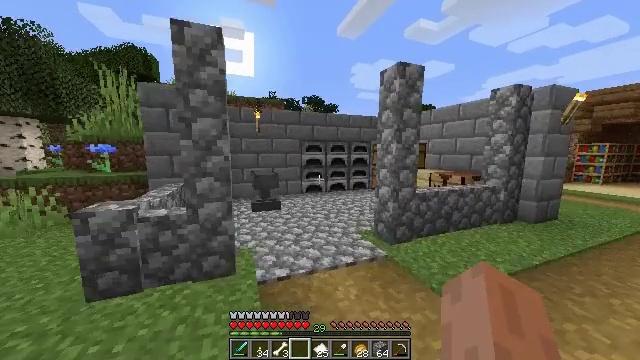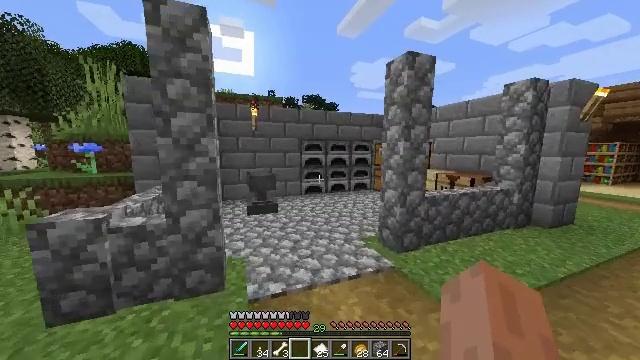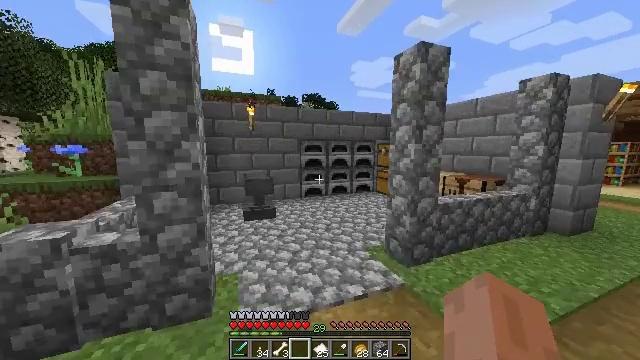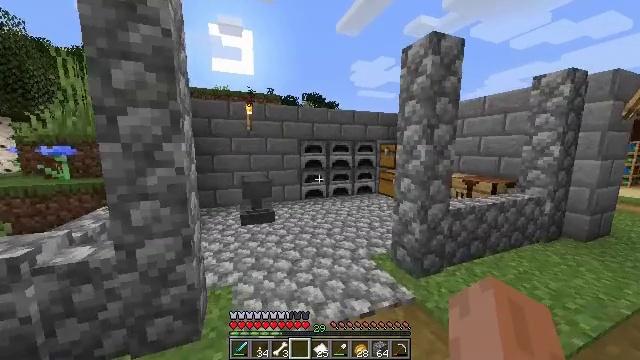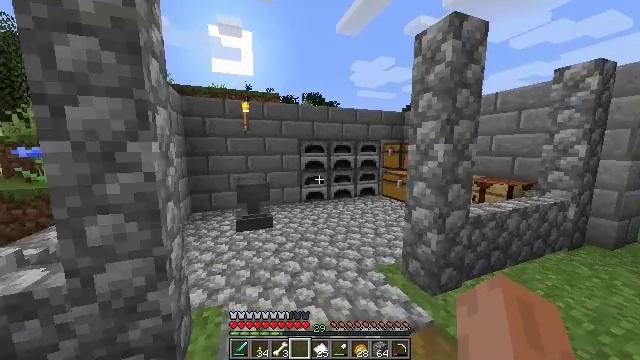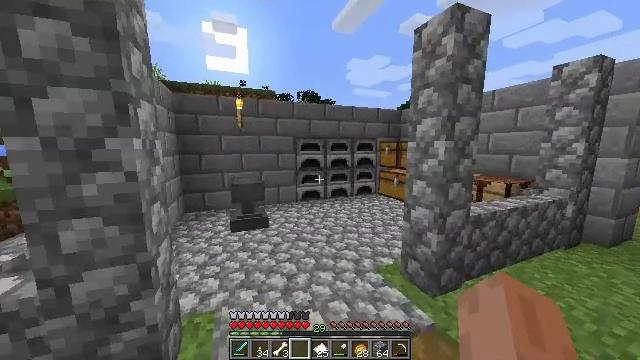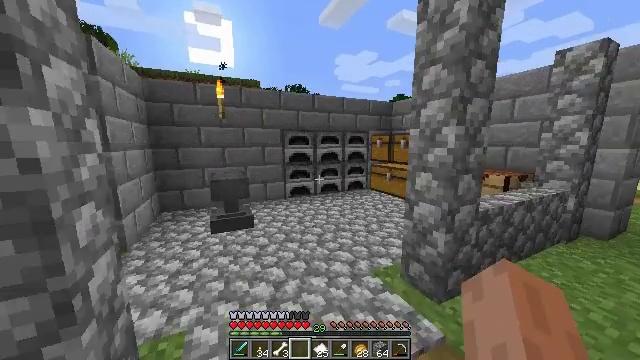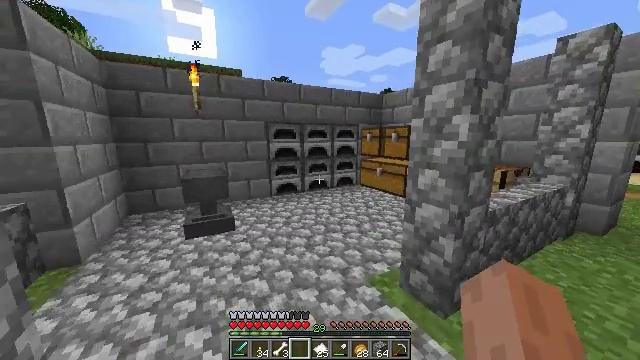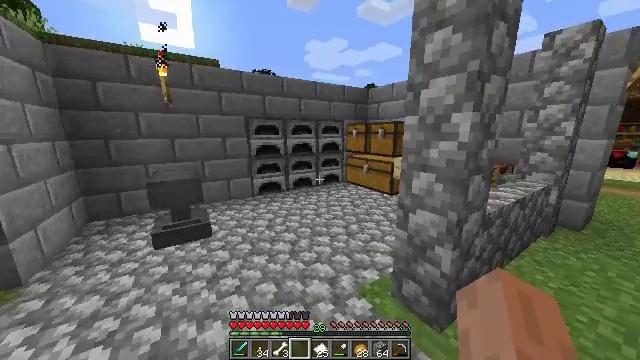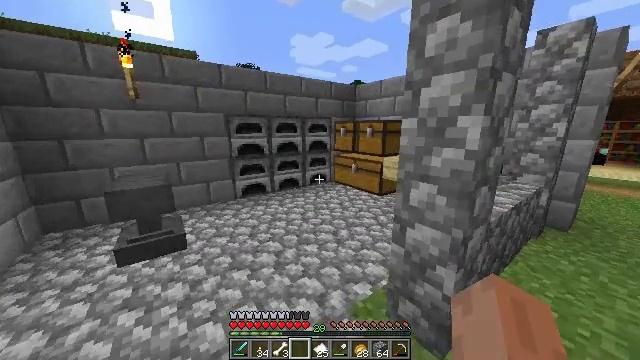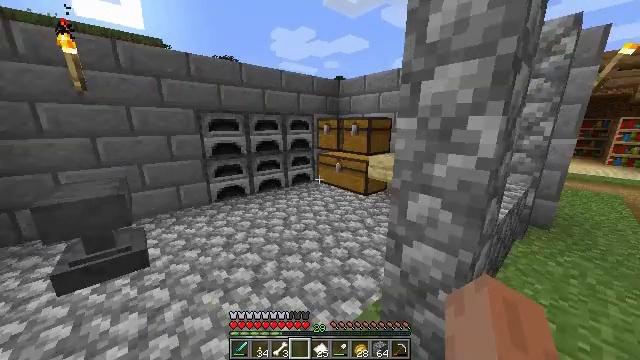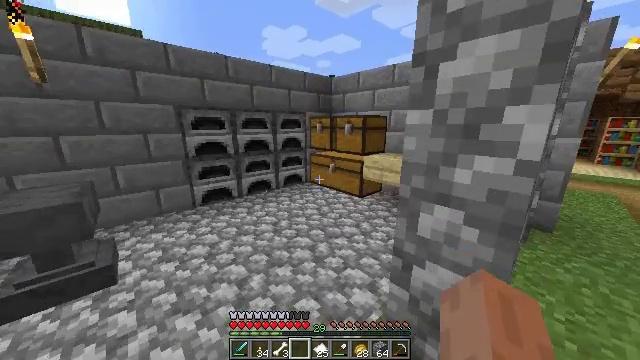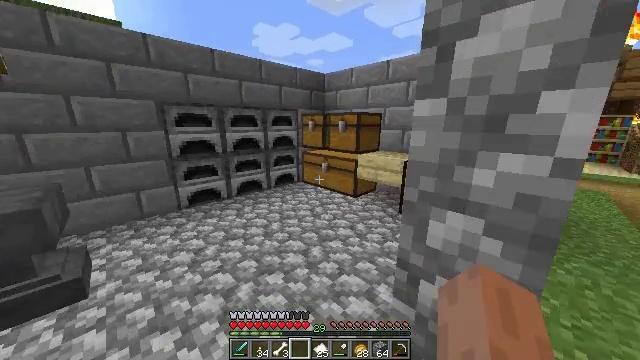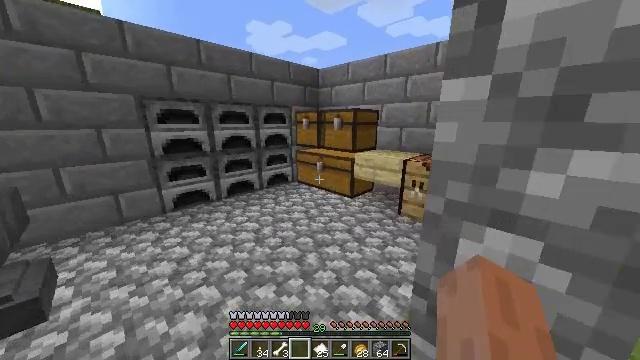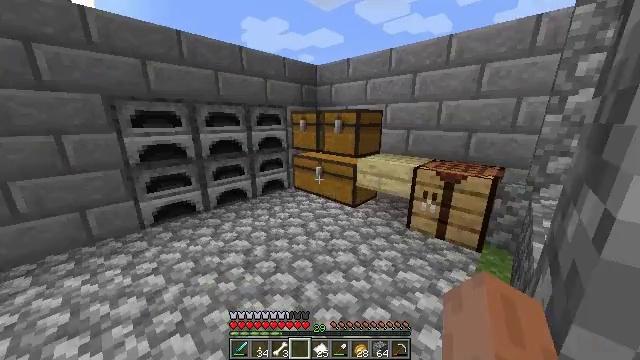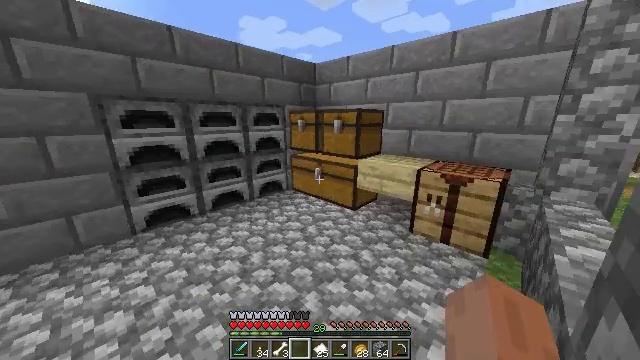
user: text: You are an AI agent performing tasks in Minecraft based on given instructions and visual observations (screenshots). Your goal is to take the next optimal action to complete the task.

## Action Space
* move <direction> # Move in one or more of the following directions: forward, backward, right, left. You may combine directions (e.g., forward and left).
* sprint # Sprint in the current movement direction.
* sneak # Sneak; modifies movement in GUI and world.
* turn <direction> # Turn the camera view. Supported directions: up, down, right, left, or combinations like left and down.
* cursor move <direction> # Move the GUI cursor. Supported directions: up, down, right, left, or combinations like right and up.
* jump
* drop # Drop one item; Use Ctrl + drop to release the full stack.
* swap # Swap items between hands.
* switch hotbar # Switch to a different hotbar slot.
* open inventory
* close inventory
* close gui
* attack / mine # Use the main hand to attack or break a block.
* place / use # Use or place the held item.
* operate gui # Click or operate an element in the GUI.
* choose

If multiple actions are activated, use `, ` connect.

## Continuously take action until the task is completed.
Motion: motion action
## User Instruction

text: Open the crafting table and craft a compass with iron and redstone.
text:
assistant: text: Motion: move forward
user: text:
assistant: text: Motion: move forward
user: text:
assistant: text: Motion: move forward
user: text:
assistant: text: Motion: move forward
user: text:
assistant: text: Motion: move forward, turn right
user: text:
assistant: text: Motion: move forward, turn right and down
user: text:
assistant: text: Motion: move forward, turn right and down
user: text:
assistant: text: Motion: move forward, turn right and down
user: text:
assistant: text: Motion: move forward, turn right
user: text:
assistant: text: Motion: move forward, turn right and down
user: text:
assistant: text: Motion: move forward, turn right
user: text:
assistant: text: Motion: move forward, turn right
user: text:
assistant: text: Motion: move forward, turn right
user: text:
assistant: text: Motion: move forward
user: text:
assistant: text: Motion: move forward
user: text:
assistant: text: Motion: move forward, use / place
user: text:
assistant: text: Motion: move forward, use / place
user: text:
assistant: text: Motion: move forward, use / place
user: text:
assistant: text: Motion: move forward, use / place
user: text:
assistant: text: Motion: no_op
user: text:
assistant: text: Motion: open gui
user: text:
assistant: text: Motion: no_op
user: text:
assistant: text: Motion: no_op
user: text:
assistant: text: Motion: no_op
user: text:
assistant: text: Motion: no_op
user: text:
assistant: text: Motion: no_op
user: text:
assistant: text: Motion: no_op
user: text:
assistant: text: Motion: no_op
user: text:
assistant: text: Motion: cursor move right and up
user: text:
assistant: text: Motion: cursor move right and up